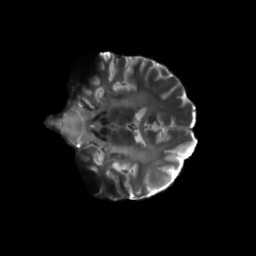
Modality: T2w
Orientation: coronal
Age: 27
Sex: female
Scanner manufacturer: siemens
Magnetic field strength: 6.98 T
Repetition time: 7.08 s
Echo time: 0.0756 s